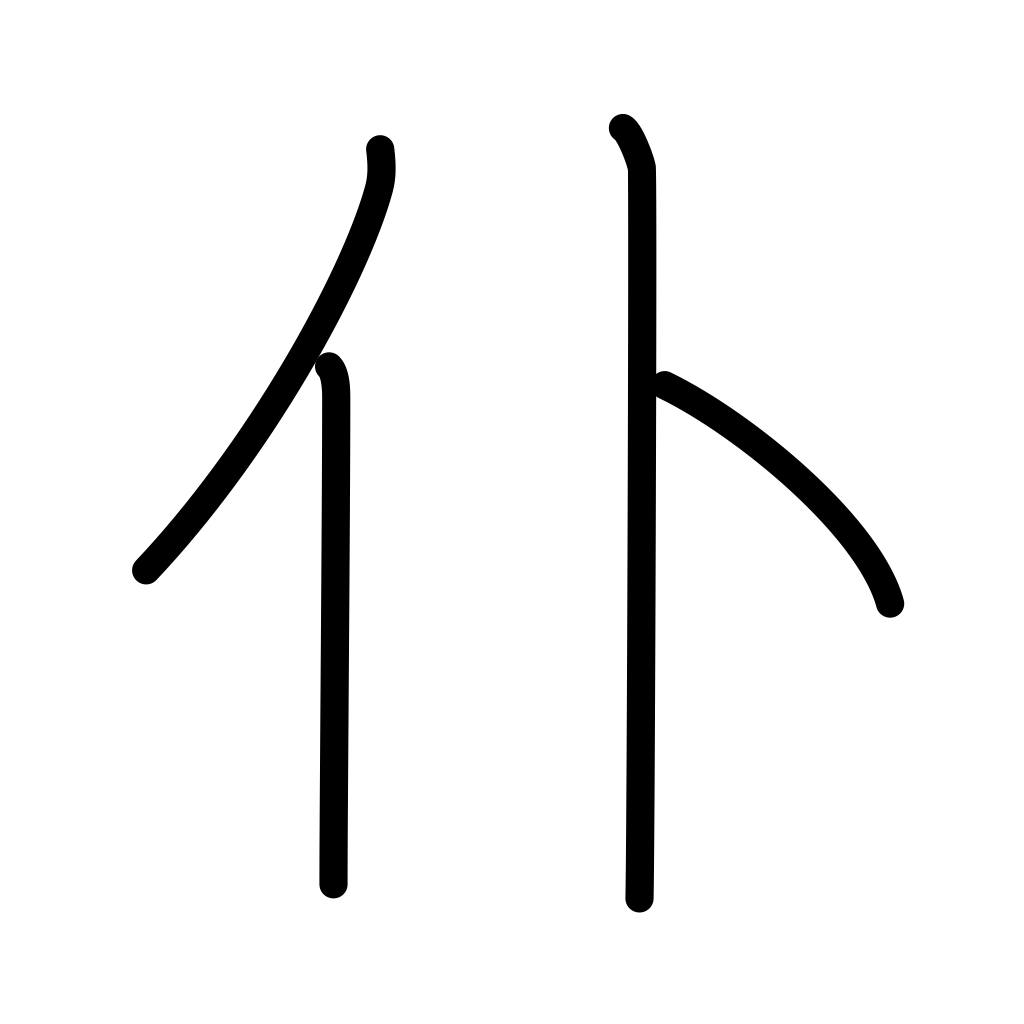
Meaning: fall, lie down, bend